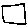
Label: square